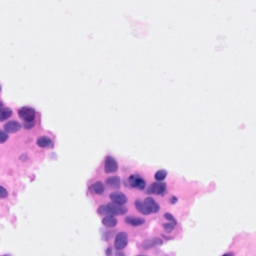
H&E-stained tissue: Breast